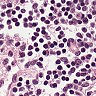
Metastatic tissue present: no